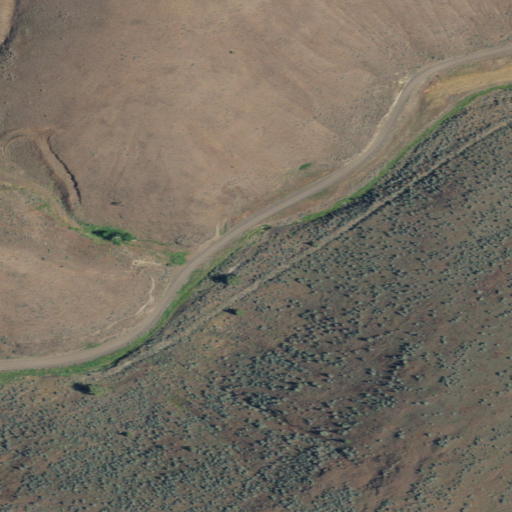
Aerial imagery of valley in Oregon named Dexter Canyon containing shrub and grassland